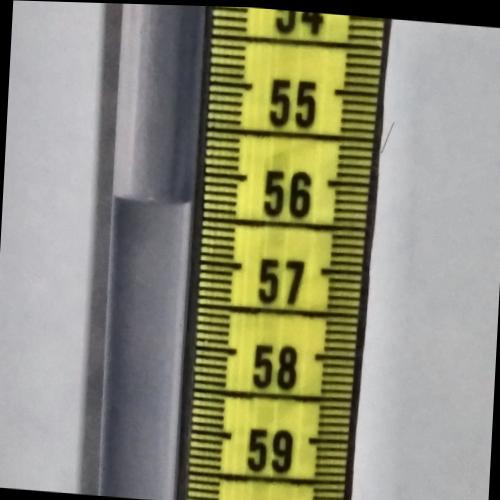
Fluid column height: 56.3 cm